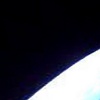
Label: space